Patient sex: F
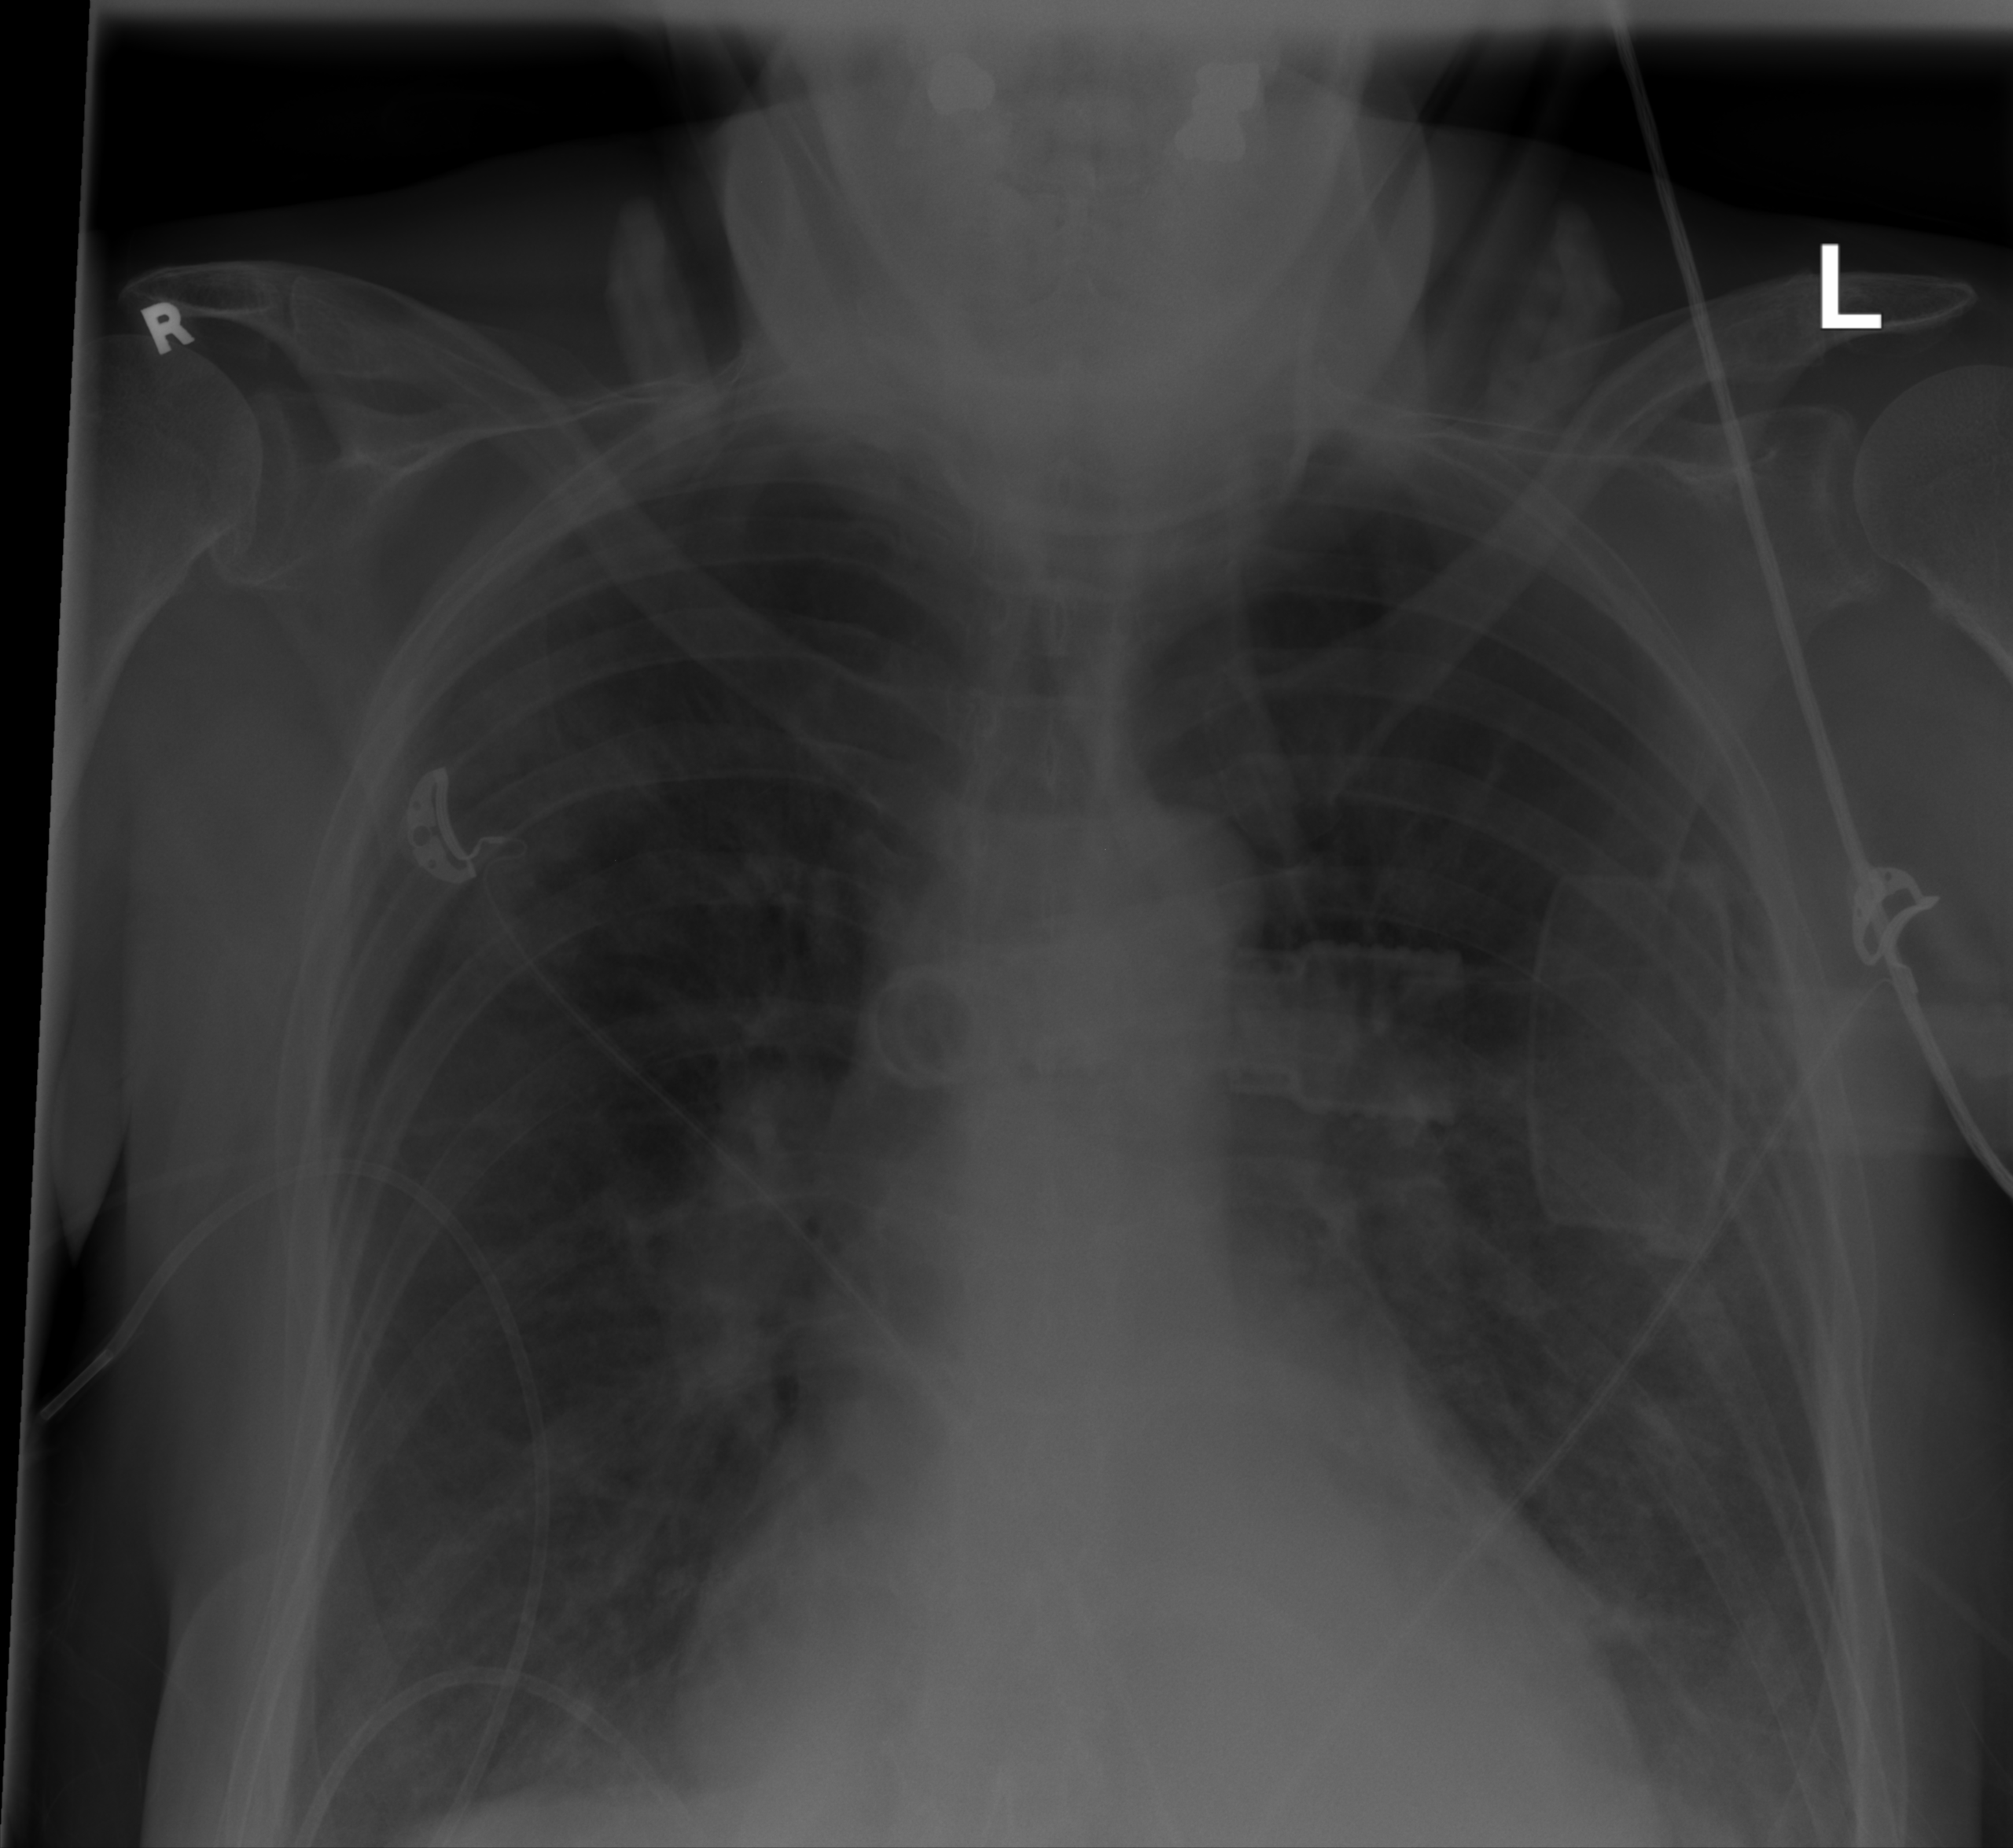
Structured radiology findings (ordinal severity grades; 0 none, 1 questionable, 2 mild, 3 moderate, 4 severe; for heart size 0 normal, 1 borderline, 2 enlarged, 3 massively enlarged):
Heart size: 2
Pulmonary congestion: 1
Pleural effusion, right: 0
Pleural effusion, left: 0
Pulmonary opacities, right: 0
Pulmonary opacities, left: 0
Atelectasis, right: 2
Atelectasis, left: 2